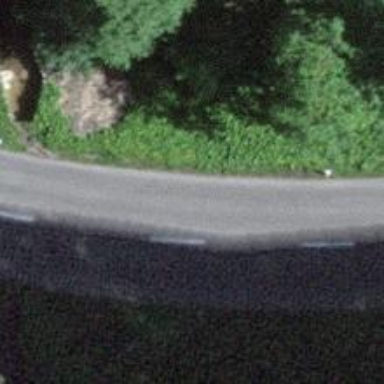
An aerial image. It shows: Secondary road with asphalt surface.